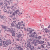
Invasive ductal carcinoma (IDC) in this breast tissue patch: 0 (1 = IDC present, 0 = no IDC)